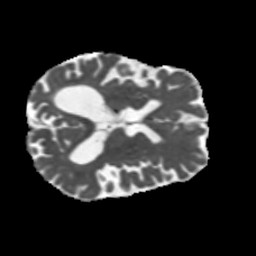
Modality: MD
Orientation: axial
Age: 75
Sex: male
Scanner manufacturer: siemens
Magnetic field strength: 3 T
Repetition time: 5.47 s
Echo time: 0.0854 s